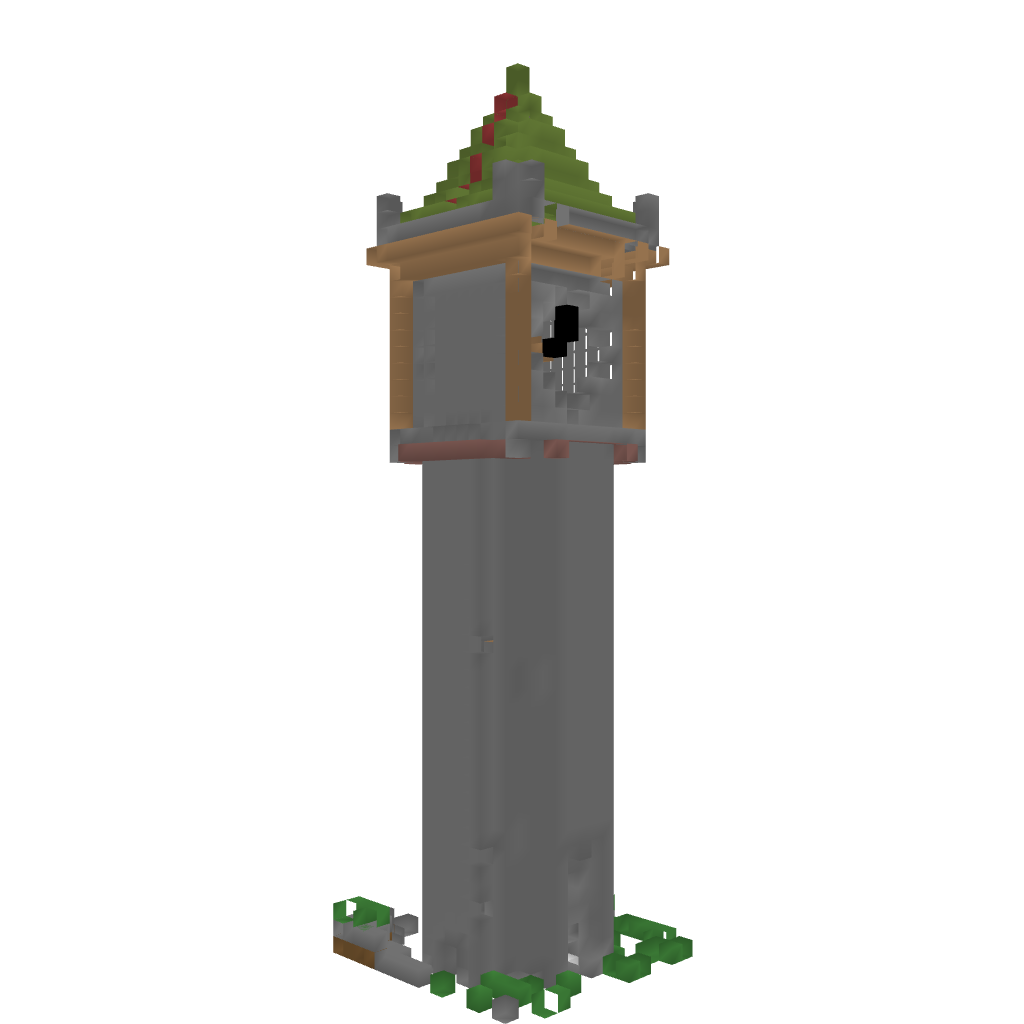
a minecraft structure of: Clocktower good quality